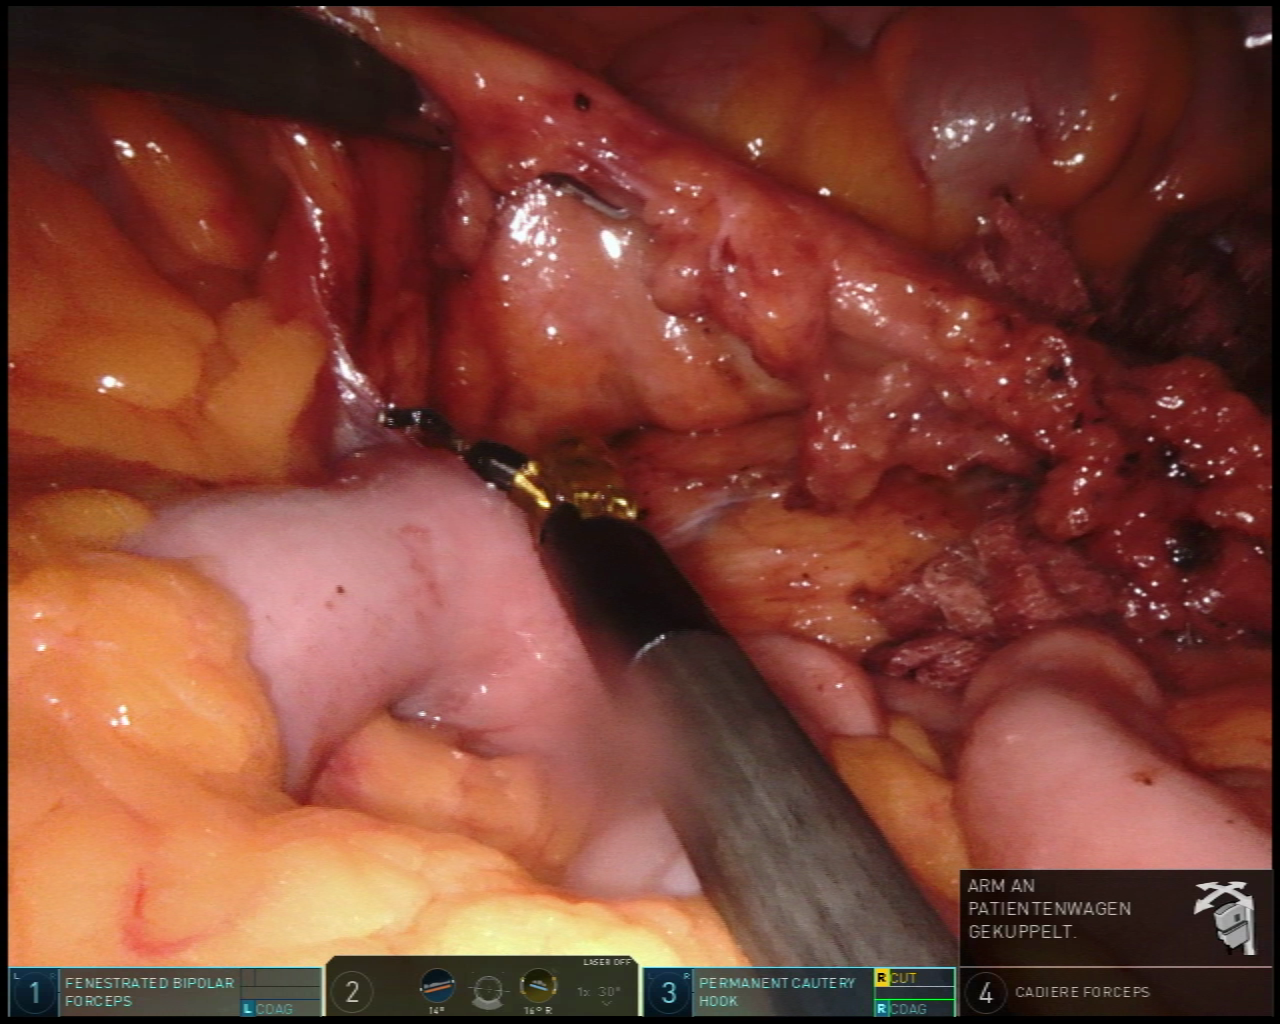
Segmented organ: small_intestine
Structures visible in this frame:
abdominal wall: no
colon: yes
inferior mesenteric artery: no
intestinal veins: no
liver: no
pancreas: no
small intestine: yes
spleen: no
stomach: no
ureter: no
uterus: no
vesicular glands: no